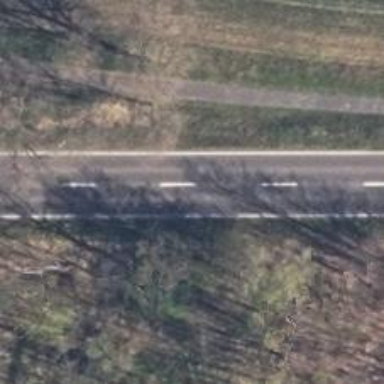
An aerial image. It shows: Primary road with asphalt surface.